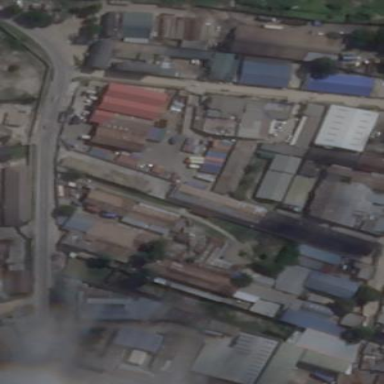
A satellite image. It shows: Industrial area.